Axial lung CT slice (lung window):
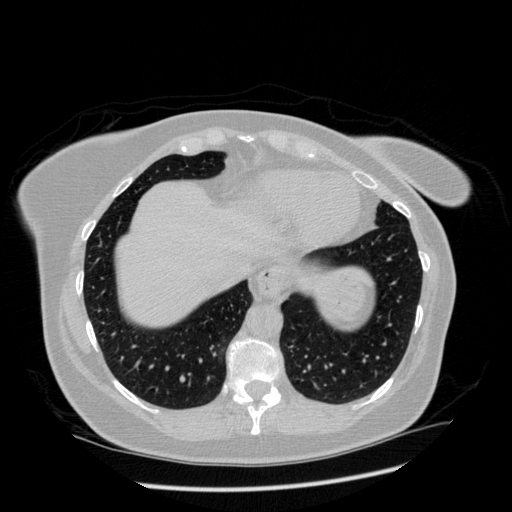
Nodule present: no